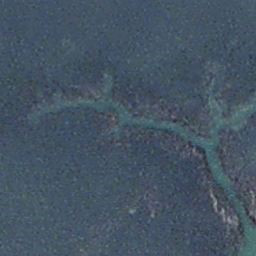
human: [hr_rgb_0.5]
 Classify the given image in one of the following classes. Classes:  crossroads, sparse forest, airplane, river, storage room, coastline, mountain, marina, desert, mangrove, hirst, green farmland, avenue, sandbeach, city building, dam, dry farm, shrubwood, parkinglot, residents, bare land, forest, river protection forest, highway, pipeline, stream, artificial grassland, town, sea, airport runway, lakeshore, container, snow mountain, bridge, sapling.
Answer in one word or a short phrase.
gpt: stream